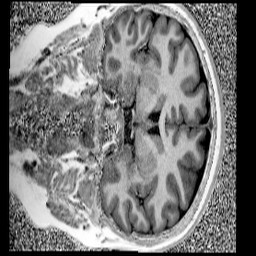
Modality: UNIT1
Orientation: coronal
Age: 11
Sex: male
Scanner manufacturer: siemens
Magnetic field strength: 3 T
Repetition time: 4 s
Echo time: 0.00299 s